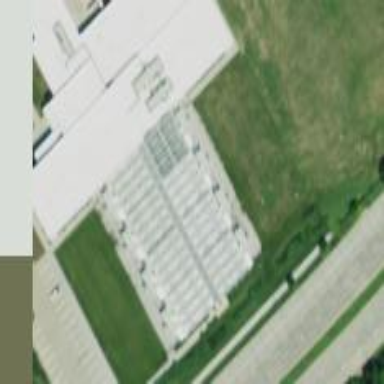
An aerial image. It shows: Greenhouse.